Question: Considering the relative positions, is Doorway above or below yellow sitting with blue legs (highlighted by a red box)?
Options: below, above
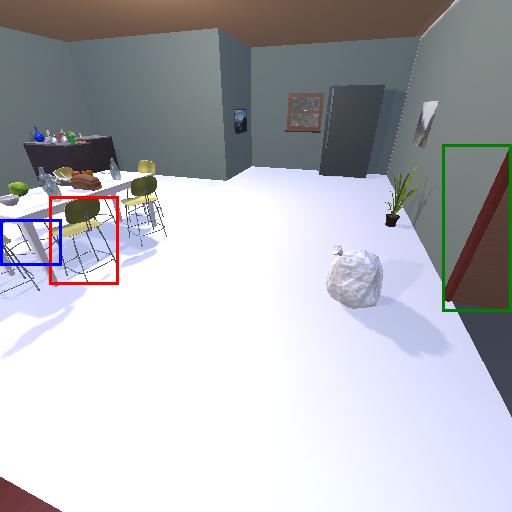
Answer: below